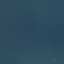
Label: SeaLake